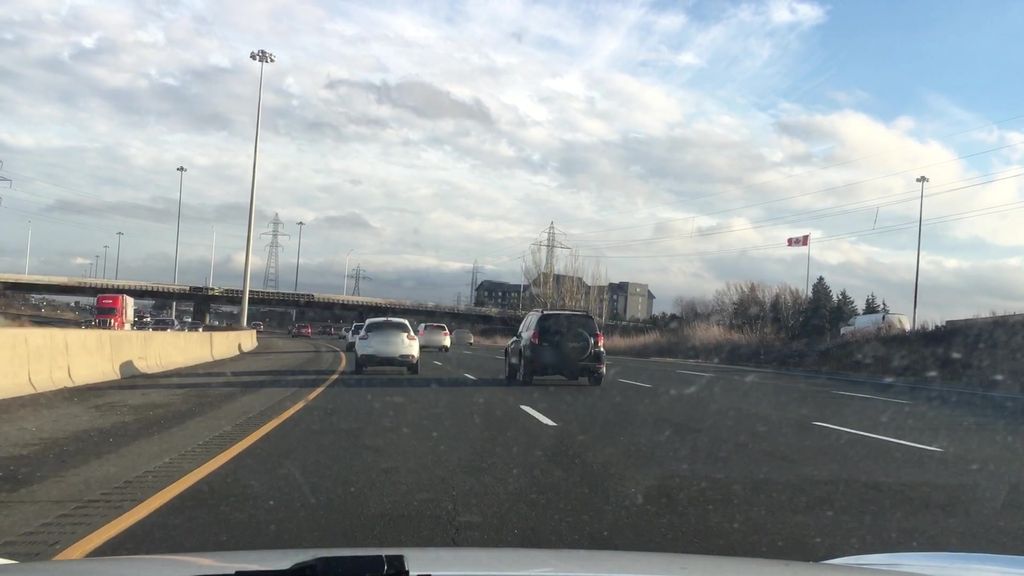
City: hamilton